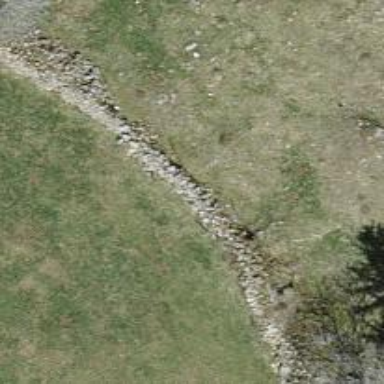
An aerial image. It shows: Wall barrier.